Question: Given PID = 4224
Why am I getting output of the following snippet of code as :
x = 10922 y = 0
I am process: 10923
x = 0 y = 2
I am process: 10922
x = 0 y = 2
I am process: 10922
x = 0 y = 0
I am process: 10924
For this code :
'''
#include <iostream>
#include <stdio.h>
#include <unistd.h>
int main() {
int x = 1, y = 2;
int pid;
x=fork();
if(x==0){
printf("x = %d y = %d
", x, y);
pid = getpid();
printf("I am process: %d
", pid);
}
y = fork();
if(y==0){
printf("x = %d y = %d
", x, y);
pid = getpid();
printf("I am process: %d
", pid);
}
return 0;
}
'''

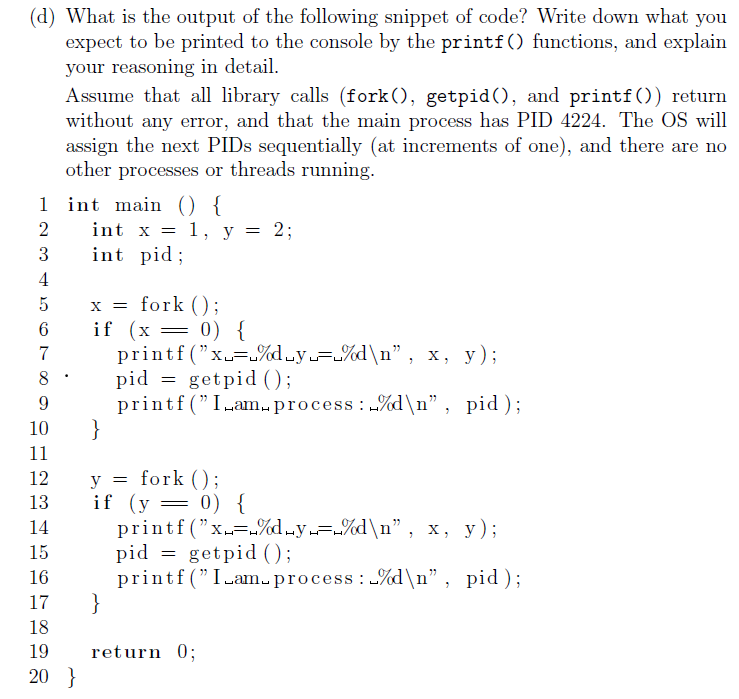
Answer: Lets start with this, the output of your program:
'''
x = 0 y = 2
I am process: 330161
x = 330161 y = 0
I am process: 330162
x = 0 y = 0
I am process: 330163
'''
Notice that the order is a bit different from yours. That is because which process runs first is environment dependent. So, lets fix your program up a bit to be more lucid:
'''
#include <stdio.h>
#include <unistd.h>
int main() {
int x = 1, y = 2;
int pid;
x=fork();
if(x==0){
pid = getpid();
printf("1:x = %d y = %d I am process %d
", x, y, pid);
}
fflush(NULL);
y = fork();
if(y==0){
pid = getpid();
printf("2:x = %d y = %d I am process %d
", x, y, pid);
}
return 0;
}
'''
By placing the printfs together with a single newline, we can rest assured that each statement belongs to one process, they are not interleaved.
By adding an indicator at the beginning of the line '1:, 2:' we know which printf() they came from. The fflush() prevents the child process from inheriting any partially buffered writes from stdio -- not a problem if you are on a terminal, but if you redirect to a file you might find duplicated lines. So the output on my system looks like:
'''
1:x = 0 y = 2 I am process 330214
2:x = 330214 y = 0 I am process 330215
2:x = 0 y = 0 I am process 330216
'''
From that, the first child process of the main one is 330214. The second is 330215; and the grand-child (child of child) is 330216.
I hope that gives you enough to work out your answers.
Don't be afraid to play with these example programs. It is a good way to learn about the workings of your system.